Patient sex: M
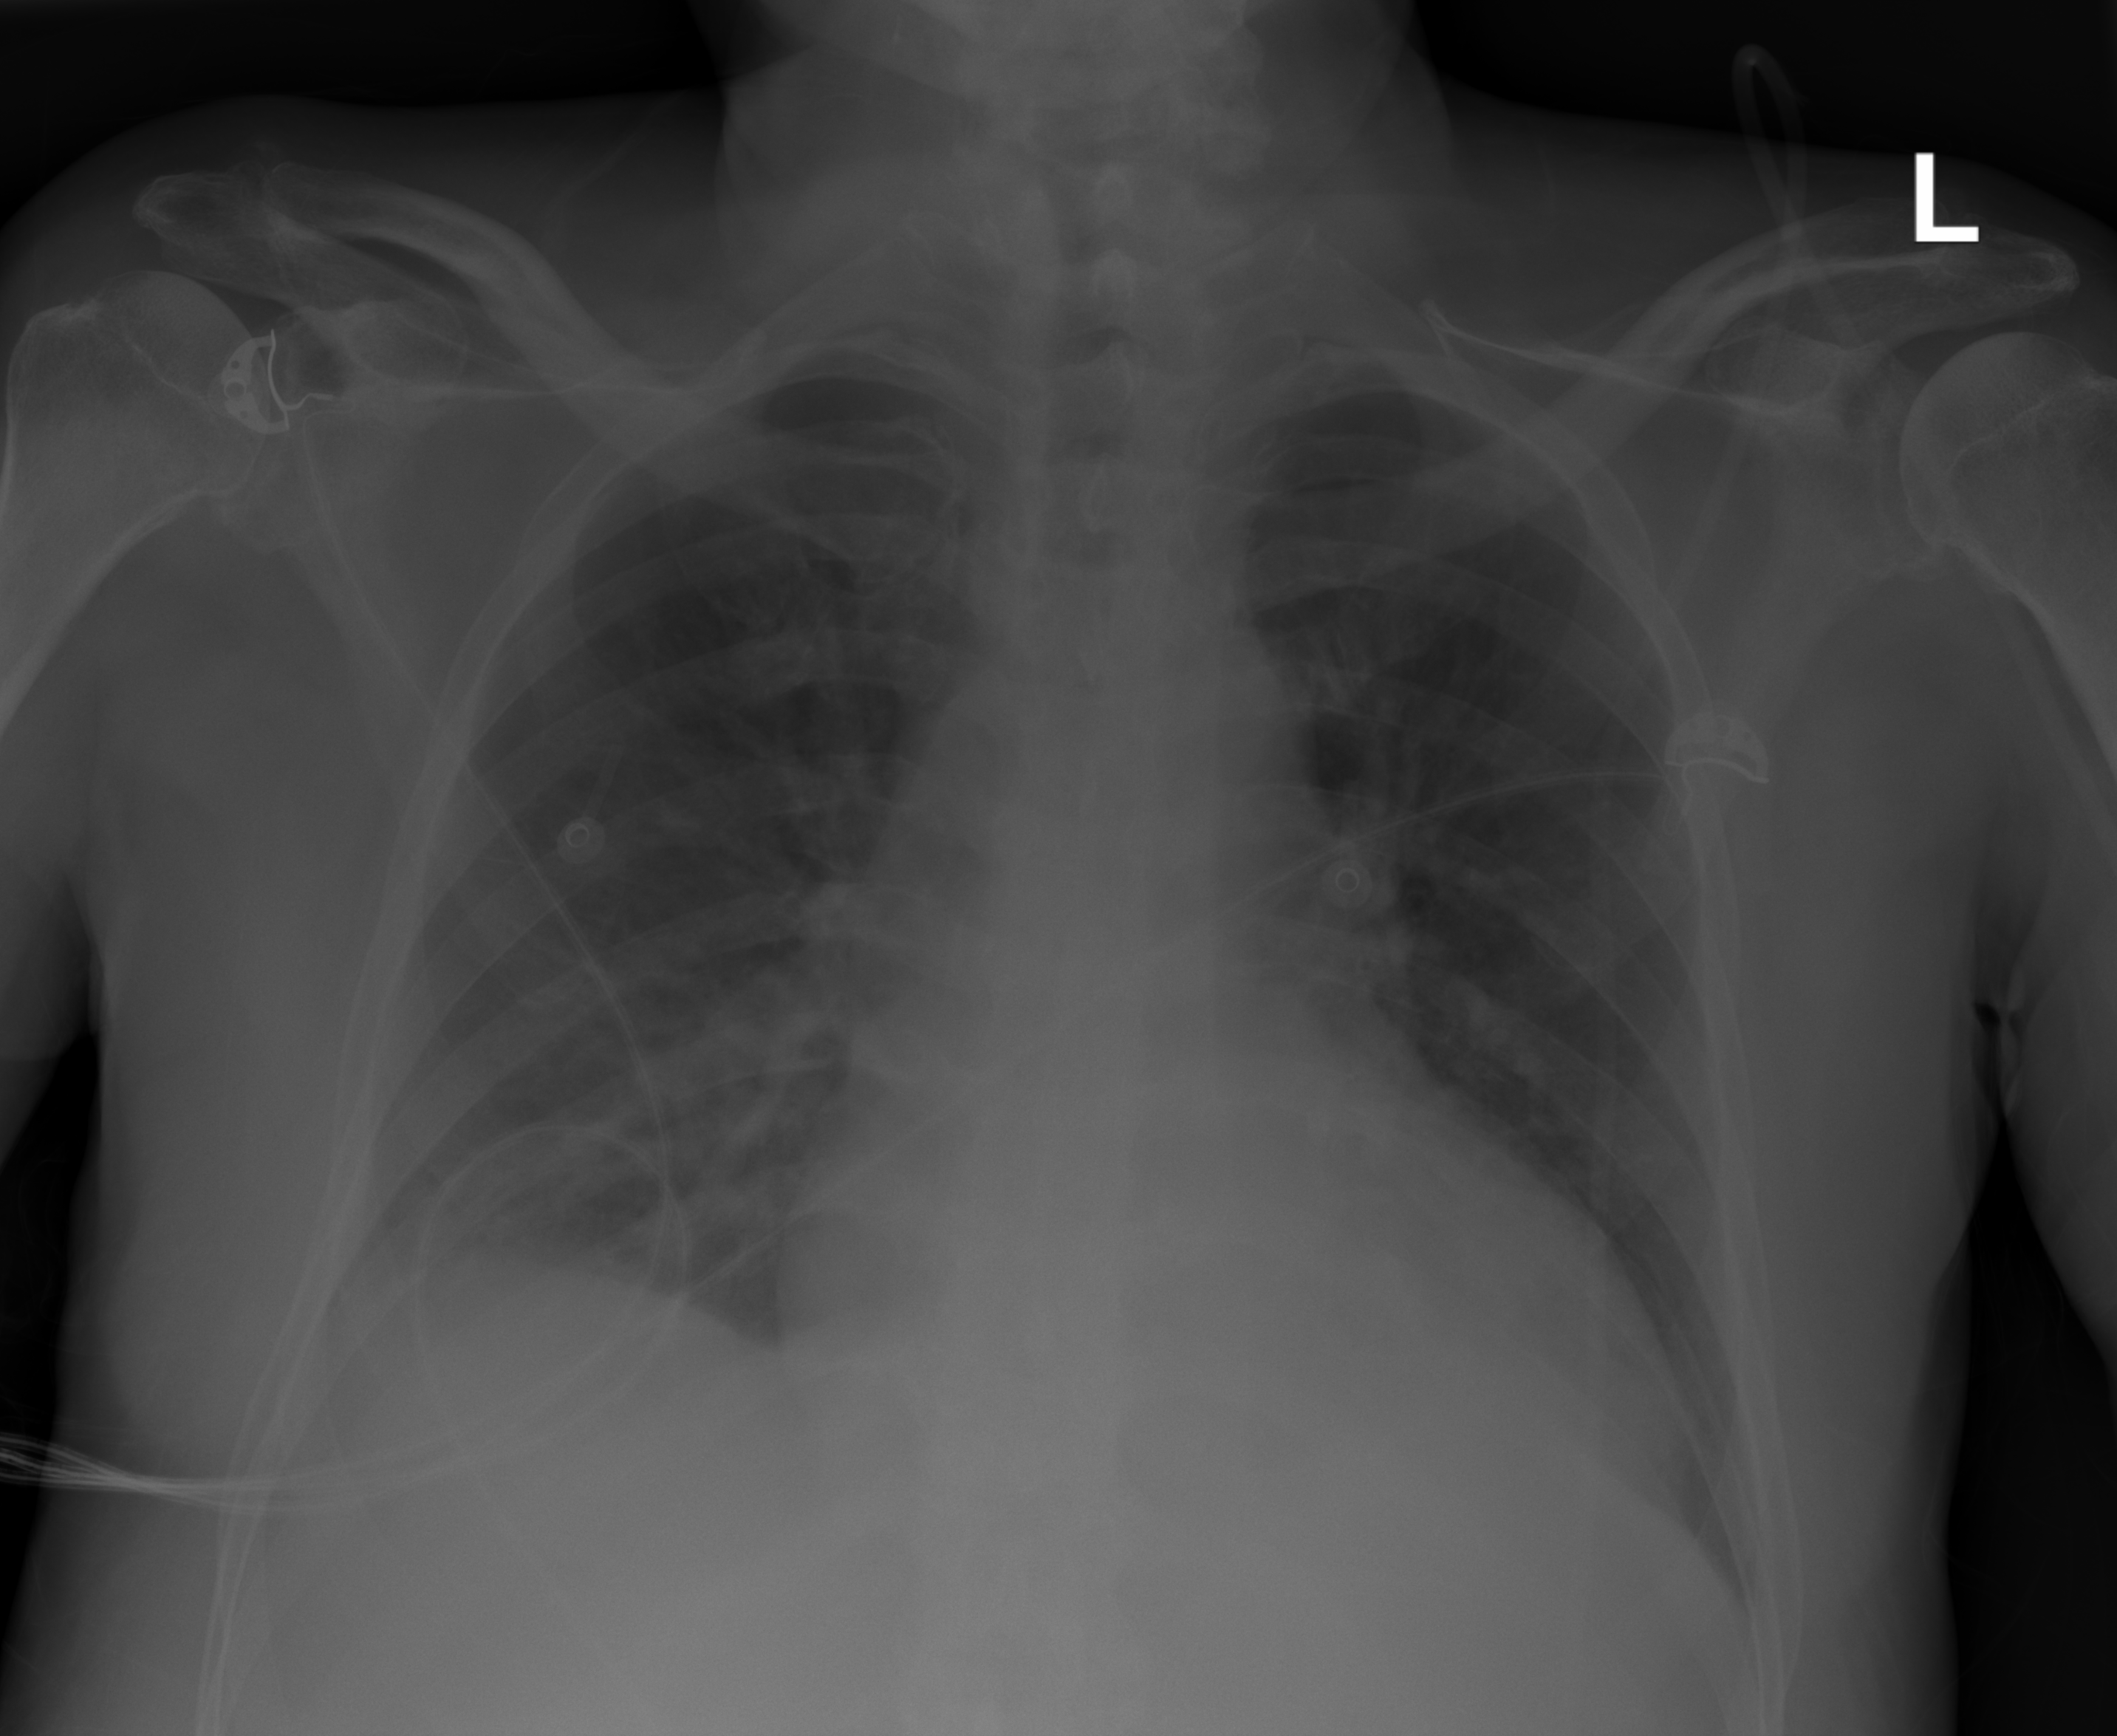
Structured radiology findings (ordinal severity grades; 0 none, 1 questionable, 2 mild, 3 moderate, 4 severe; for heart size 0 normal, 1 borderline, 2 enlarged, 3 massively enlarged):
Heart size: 2
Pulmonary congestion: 0
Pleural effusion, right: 1
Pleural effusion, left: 0
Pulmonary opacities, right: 0
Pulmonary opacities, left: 0
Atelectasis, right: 2
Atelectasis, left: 2